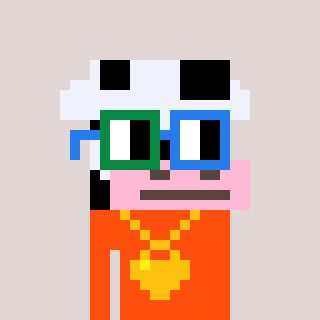
a pixel art character with square green and blue glasses, a cow-shaped head and a orange-colored body on a warm background